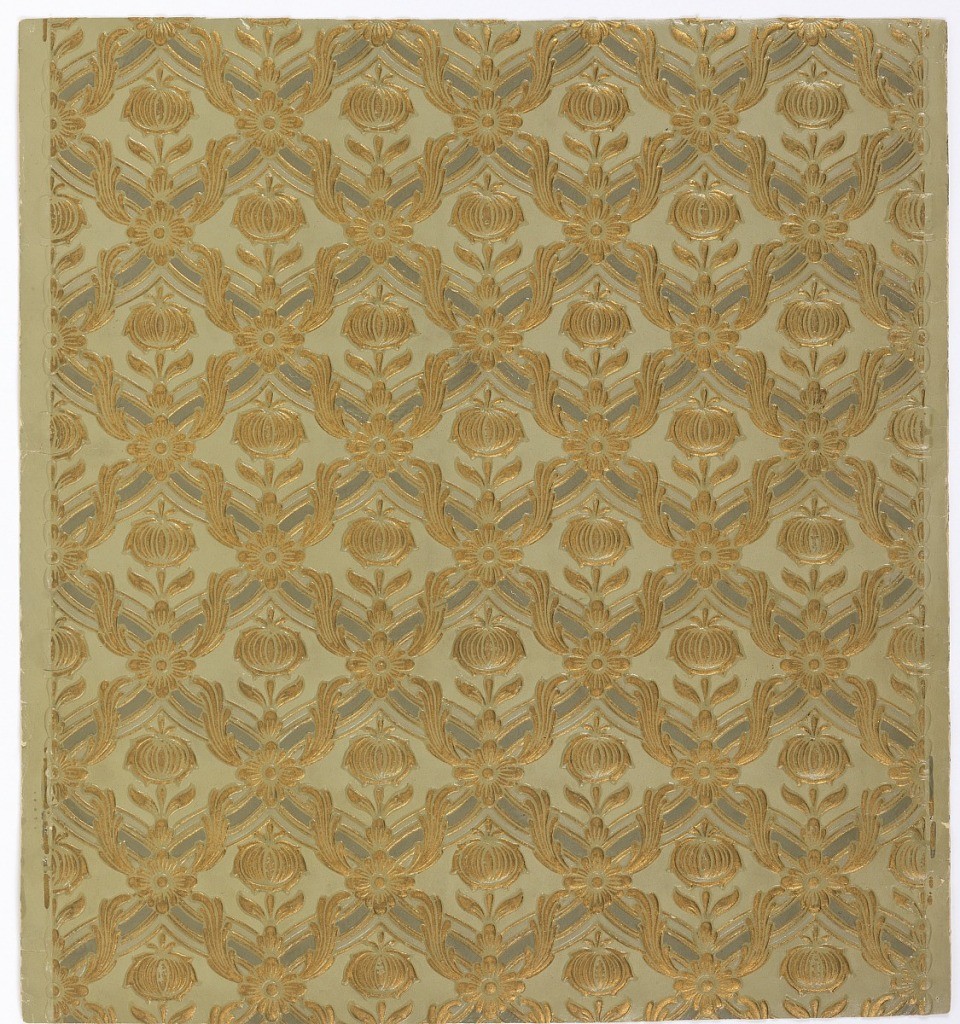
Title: Sidewall
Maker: Zuber & Cie, Rixheim, Alsace, France, founded 1797
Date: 1880–90
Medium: embossed
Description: An embossed paper simulating leather work of the 17th century. An overall design of olive-green diagonals enclosing gilded pomegranates, all on a field of pale blue green. A gilt daisy appears at the juncture of each diagonal, and also from this point feather-like foliage motifs curve upward. Embossed in gold and dark green on light green ground to simulate leather.